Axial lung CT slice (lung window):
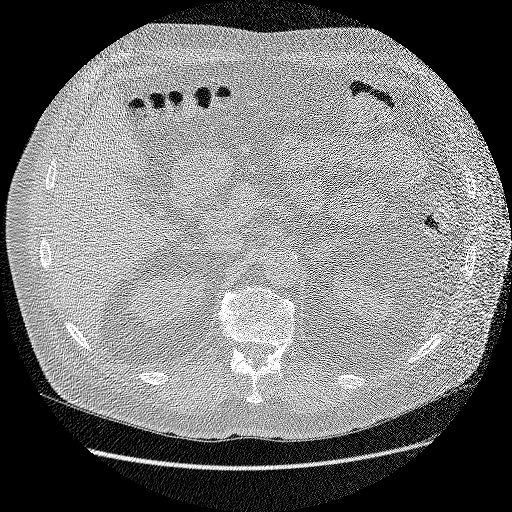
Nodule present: no